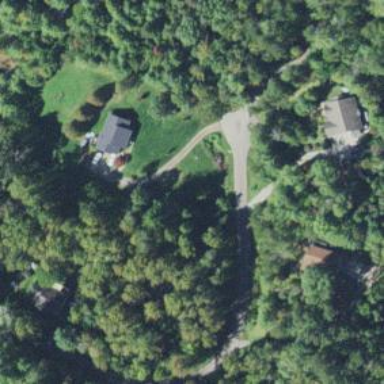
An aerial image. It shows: Driveway.